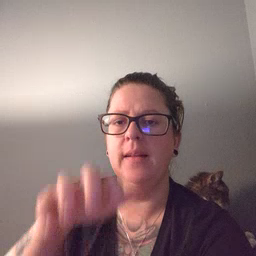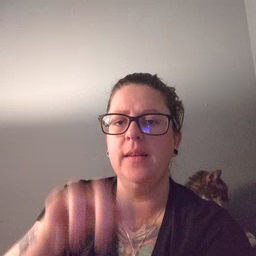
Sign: alligator